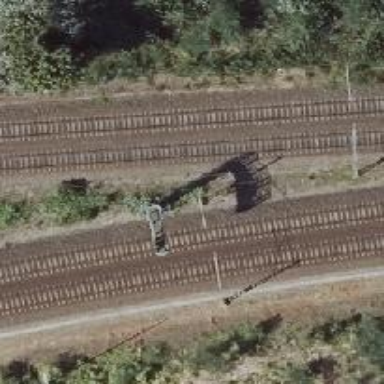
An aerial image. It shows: Railway signal.